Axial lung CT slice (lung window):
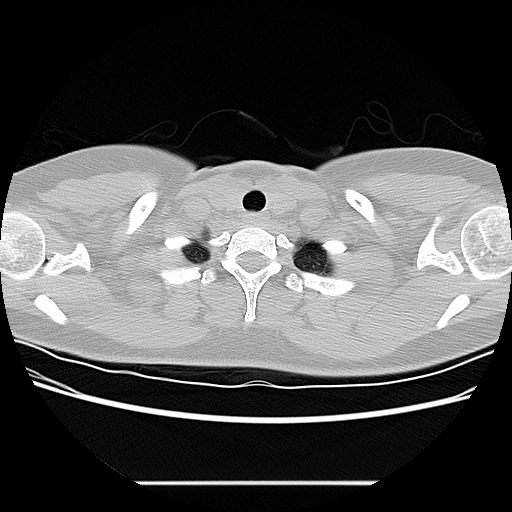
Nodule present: no